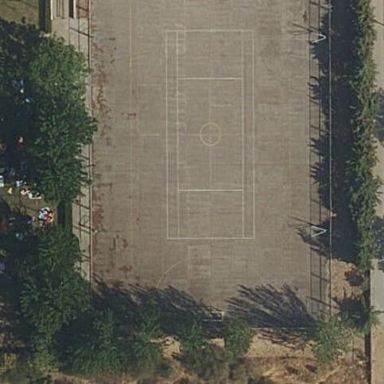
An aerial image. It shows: Tennis court on pitch.